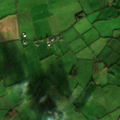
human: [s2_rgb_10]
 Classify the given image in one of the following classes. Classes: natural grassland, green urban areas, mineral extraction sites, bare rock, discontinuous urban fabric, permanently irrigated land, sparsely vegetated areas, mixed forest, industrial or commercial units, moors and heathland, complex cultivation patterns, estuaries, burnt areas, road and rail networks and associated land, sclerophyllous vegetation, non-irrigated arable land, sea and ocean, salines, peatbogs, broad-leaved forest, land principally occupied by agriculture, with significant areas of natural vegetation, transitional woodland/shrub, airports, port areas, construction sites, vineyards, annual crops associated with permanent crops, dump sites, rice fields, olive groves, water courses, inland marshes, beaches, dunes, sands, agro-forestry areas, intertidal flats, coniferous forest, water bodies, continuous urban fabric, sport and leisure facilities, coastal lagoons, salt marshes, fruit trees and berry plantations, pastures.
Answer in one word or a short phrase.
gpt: pastures, complex cultivation patterns